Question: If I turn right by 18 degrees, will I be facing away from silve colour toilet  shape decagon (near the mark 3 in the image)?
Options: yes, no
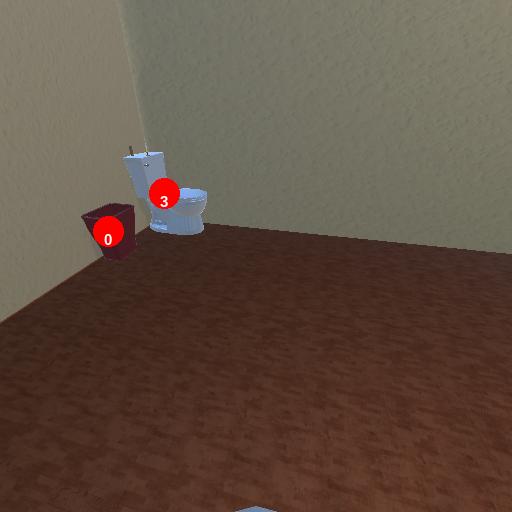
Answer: yes